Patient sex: M
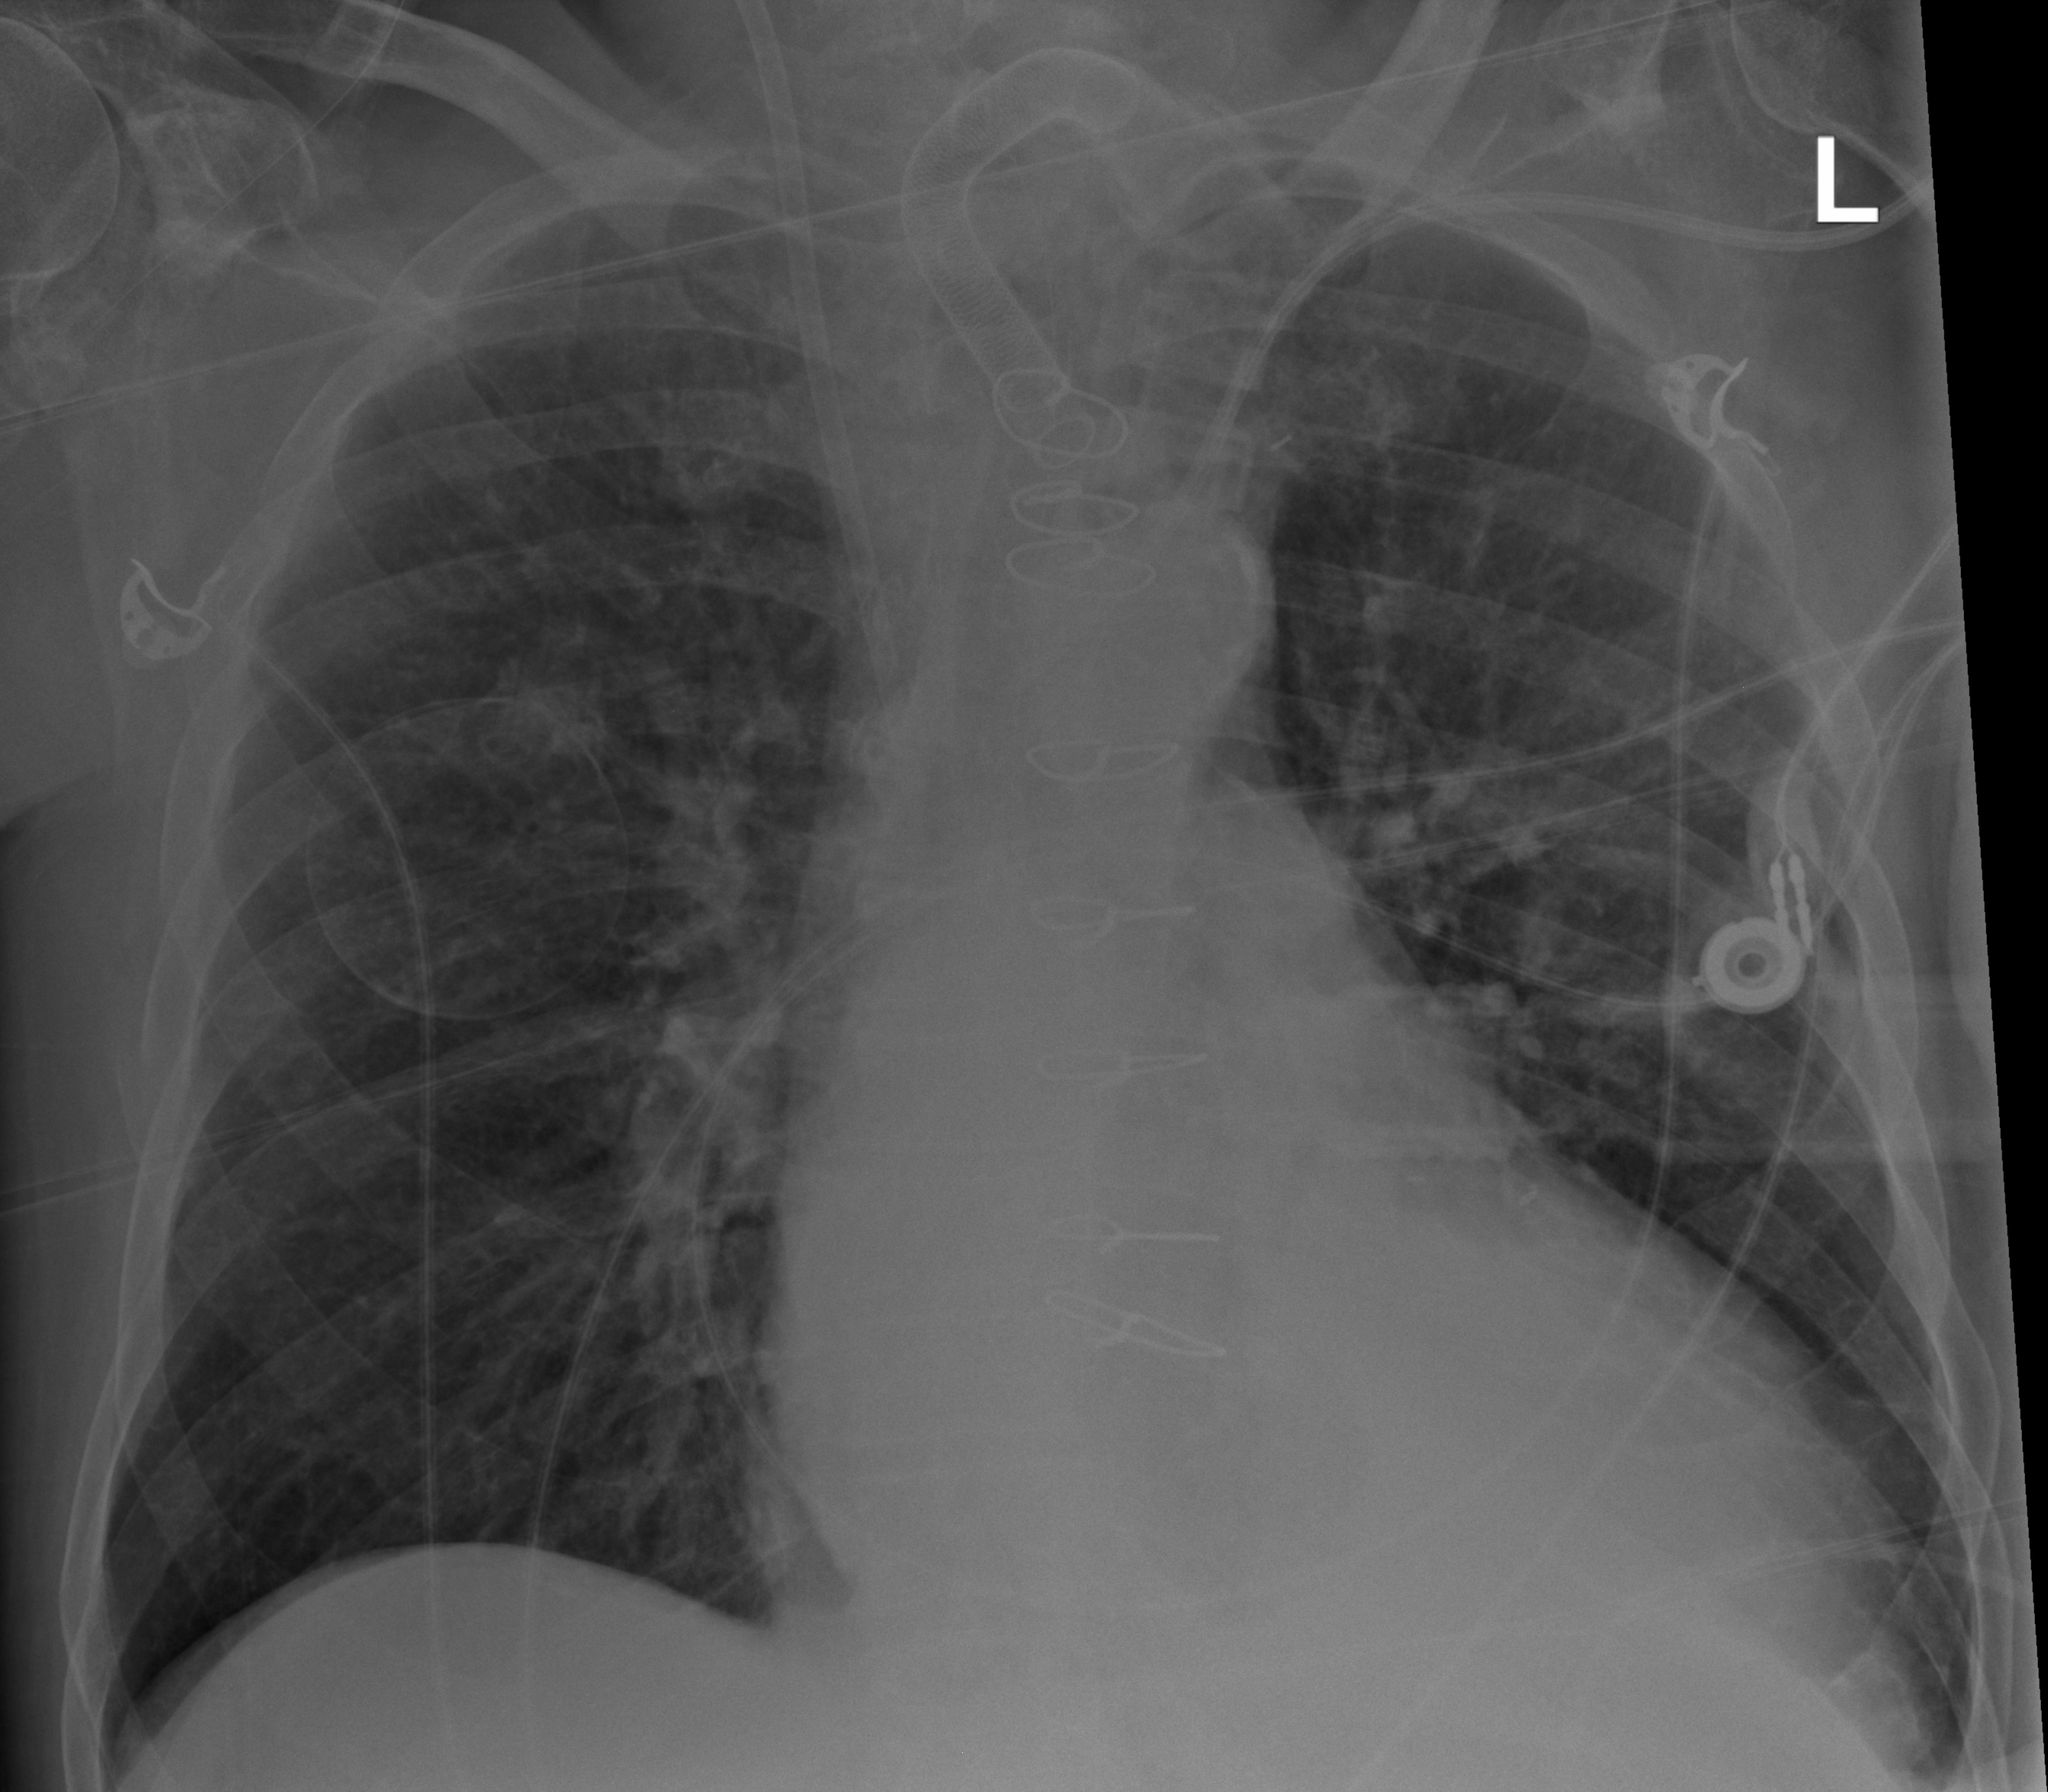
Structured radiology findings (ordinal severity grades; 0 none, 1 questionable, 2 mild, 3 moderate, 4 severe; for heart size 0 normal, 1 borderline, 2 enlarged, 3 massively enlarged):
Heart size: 2
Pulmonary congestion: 2
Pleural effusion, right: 0
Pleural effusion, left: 0
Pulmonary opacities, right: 0
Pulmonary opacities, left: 0
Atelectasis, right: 0
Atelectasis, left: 2